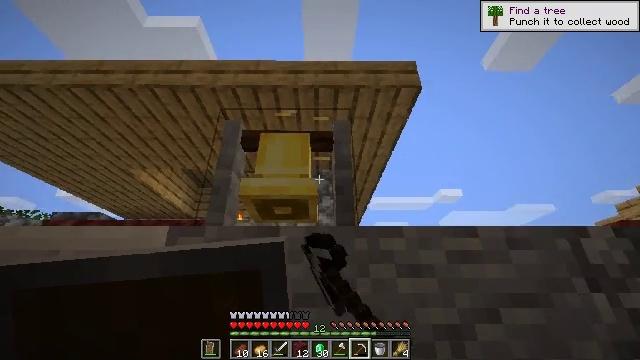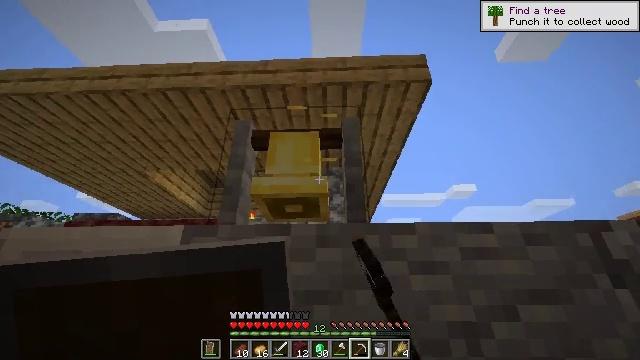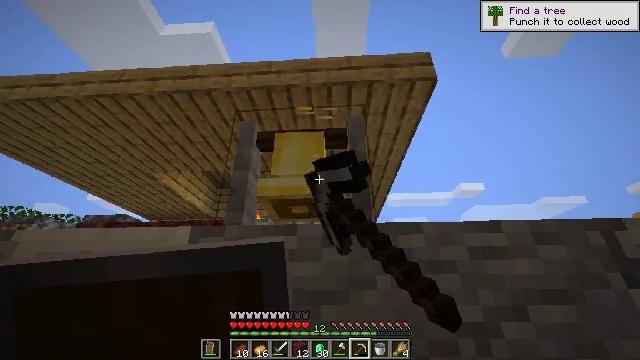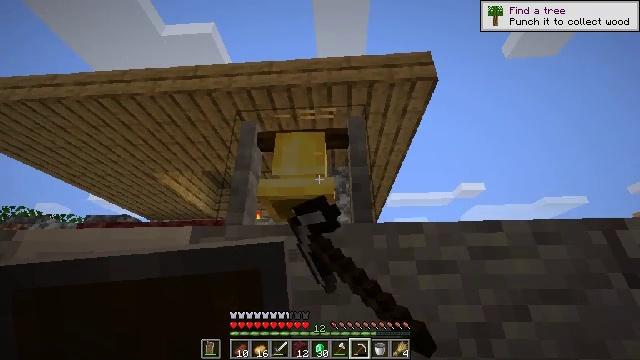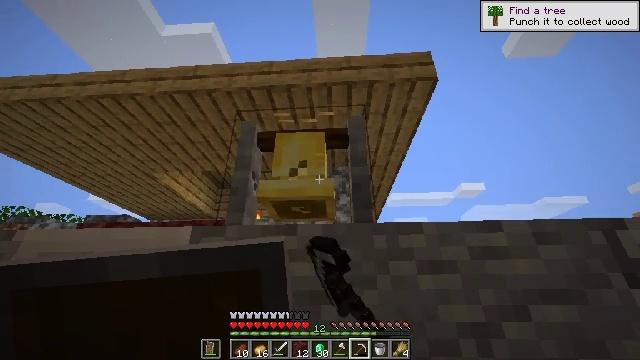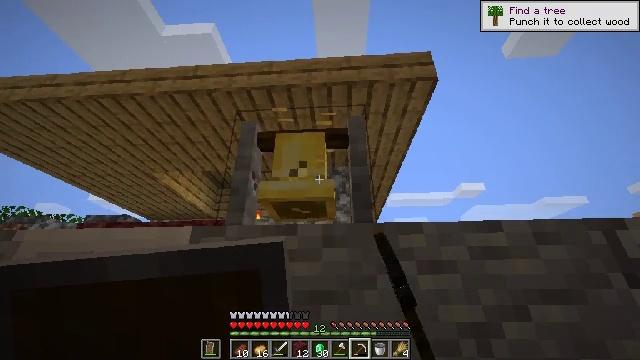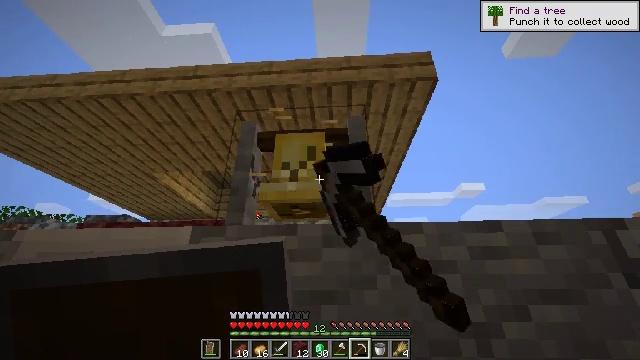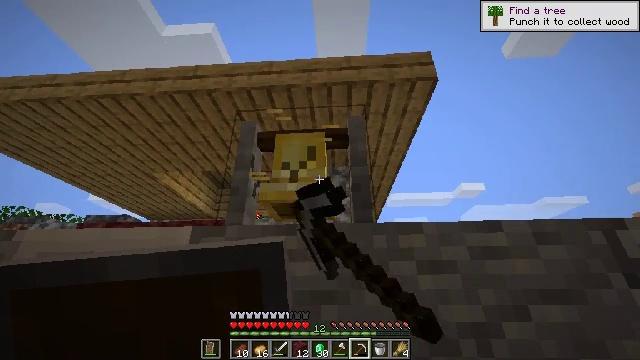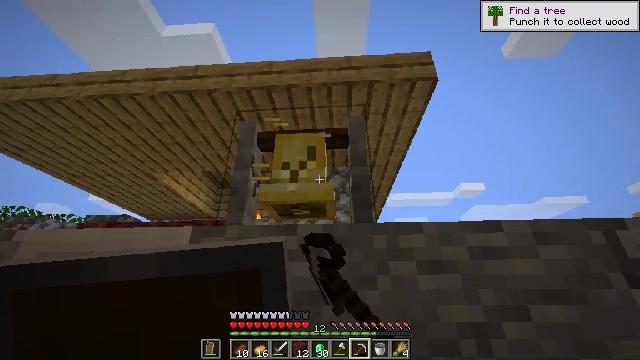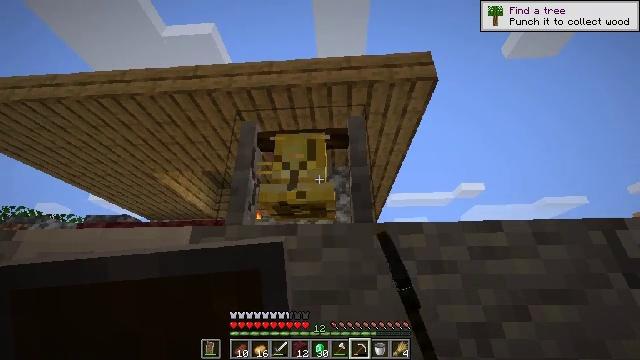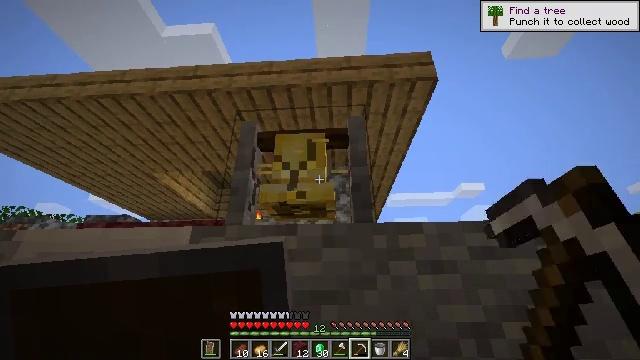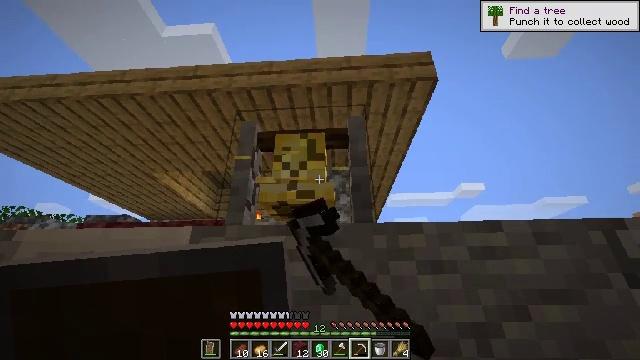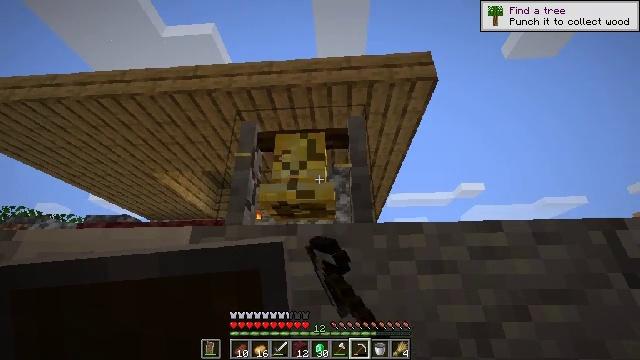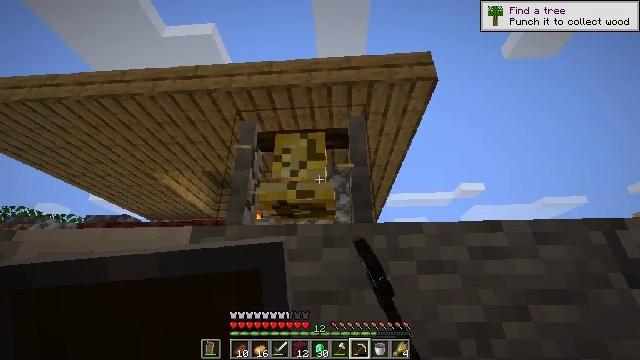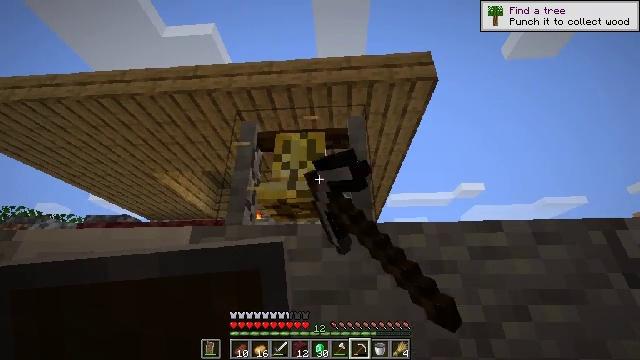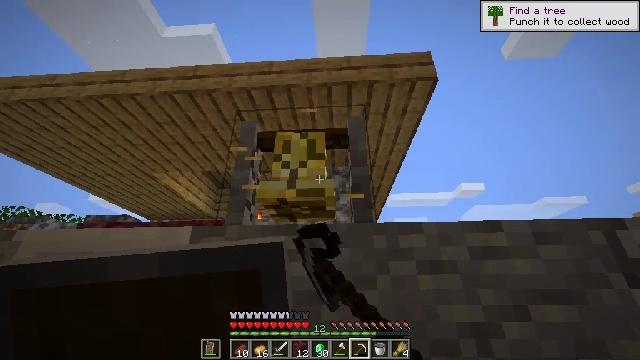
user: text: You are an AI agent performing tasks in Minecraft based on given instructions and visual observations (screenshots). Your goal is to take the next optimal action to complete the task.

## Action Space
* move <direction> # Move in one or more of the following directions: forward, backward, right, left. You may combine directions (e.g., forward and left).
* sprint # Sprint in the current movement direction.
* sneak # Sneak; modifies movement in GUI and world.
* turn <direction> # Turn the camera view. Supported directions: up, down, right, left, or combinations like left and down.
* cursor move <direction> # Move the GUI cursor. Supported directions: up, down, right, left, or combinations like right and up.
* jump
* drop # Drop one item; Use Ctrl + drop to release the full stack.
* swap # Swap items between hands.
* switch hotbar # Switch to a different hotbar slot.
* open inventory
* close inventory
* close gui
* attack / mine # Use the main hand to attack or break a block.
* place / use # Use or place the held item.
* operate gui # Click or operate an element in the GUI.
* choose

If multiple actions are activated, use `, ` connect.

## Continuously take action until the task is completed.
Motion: motion action
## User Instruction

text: Attack the bell to remove it.
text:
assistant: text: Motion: turn left, attack / mine
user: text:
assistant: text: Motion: turn left, attack / mine
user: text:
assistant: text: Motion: attack / mine
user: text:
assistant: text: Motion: attack / mine
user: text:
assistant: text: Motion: attack / mine
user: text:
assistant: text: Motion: attack / mine
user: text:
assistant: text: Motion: attack / mine
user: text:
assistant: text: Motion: attack / mine
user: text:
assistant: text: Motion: attack / mine
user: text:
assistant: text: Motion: attack / mine
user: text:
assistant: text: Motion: attack / mine
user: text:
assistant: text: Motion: attack / mine
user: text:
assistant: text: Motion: attack / mine
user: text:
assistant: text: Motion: attack / mine
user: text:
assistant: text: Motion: attack / mine
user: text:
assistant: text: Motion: attack / mine
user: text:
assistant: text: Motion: attack / mine
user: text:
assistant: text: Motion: attack / mine
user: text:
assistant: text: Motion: attack / mine
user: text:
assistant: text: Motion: attack / mine
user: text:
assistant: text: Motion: attack / mine
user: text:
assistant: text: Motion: attack / mine
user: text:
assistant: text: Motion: attack / mine
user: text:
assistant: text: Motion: attack / mine
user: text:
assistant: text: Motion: attack / mine
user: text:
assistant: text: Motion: attack / mine
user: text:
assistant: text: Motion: attack / mine
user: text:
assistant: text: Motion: attack / mine
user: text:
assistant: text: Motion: attack / mine
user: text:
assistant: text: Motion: attack / mine